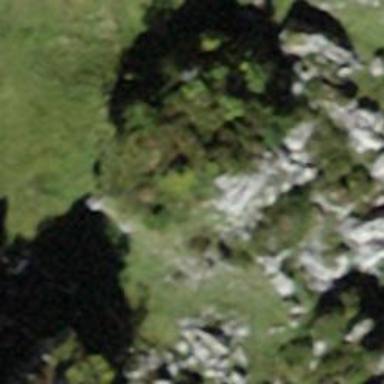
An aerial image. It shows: View of natural rock.